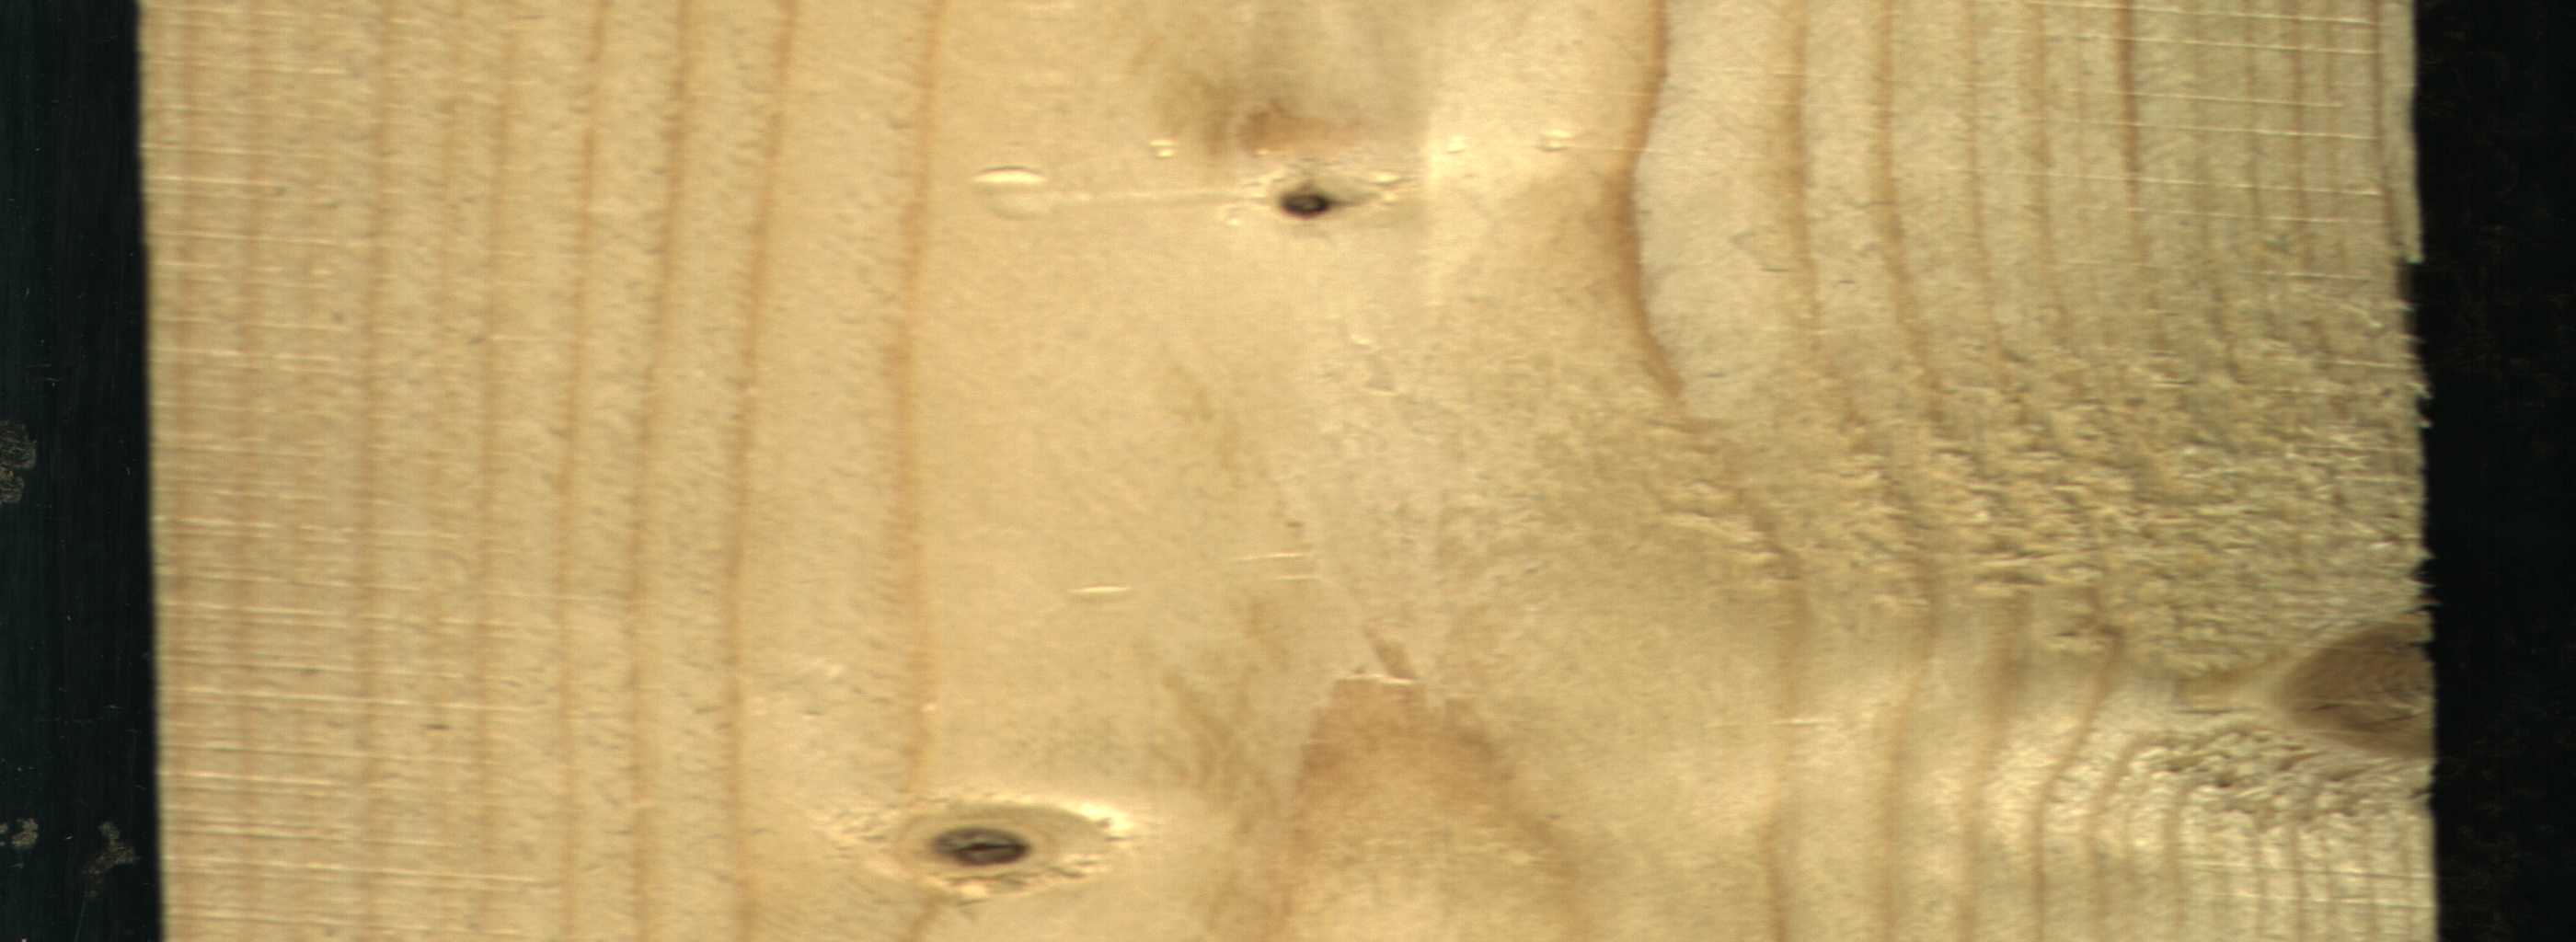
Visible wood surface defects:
Live_Knot
Live_Knot
Live_Knot